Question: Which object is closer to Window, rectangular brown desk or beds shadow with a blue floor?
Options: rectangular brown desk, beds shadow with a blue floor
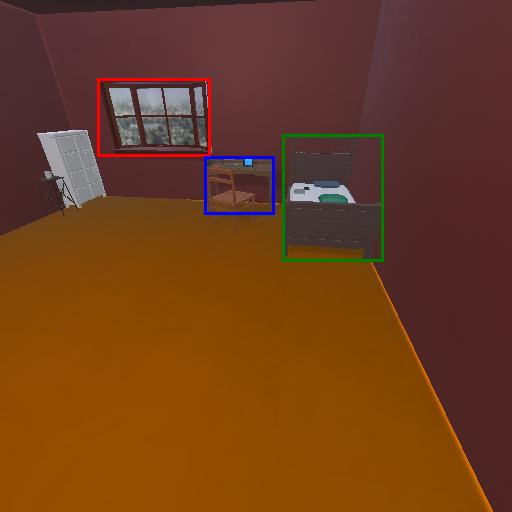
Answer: rectangular brown desk